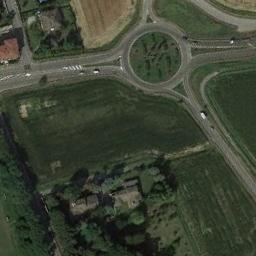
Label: roundabout